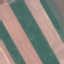
Land use / land cover class: AnnualCrop